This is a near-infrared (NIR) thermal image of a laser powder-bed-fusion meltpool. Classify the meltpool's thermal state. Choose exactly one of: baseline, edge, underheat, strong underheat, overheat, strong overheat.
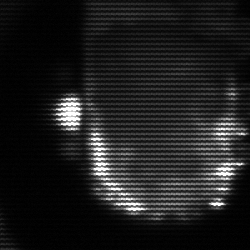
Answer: baseline